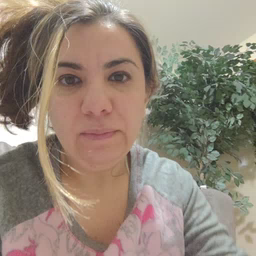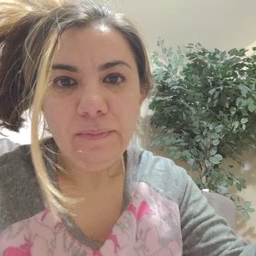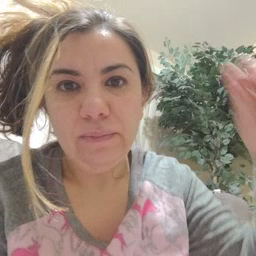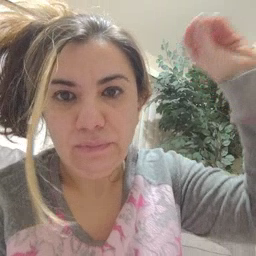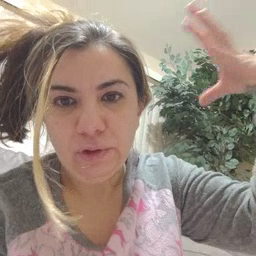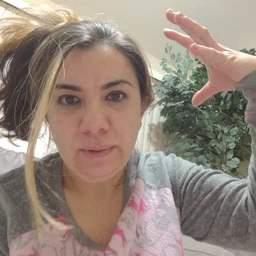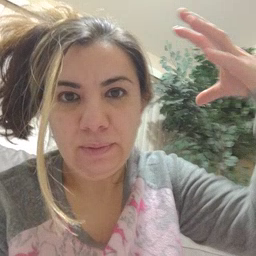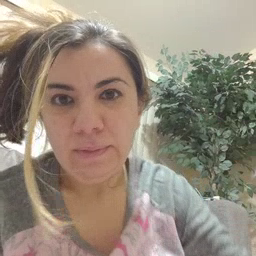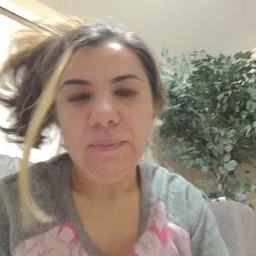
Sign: sun